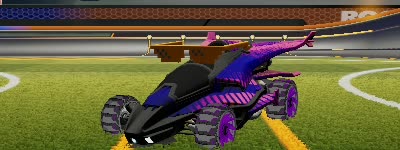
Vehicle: aftershock